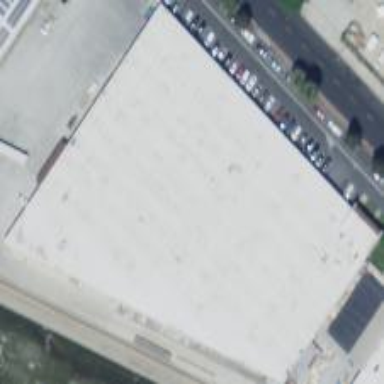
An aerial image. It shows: Warehouse building.